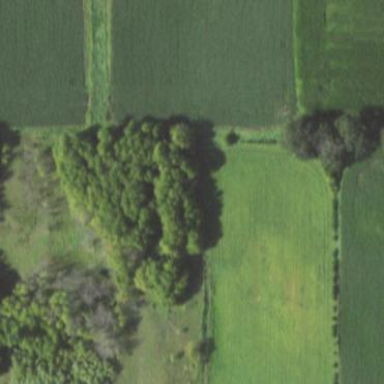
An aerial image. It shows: Mixed woodland with trees that have variety of leaf cycles.